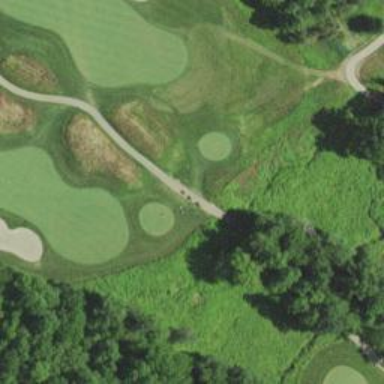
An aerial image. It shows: Path on bridge over golf course.